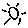
Label: sun